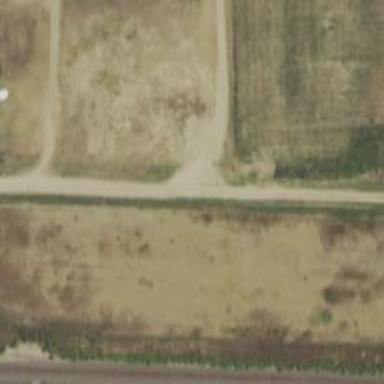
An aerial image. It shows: Unclassified road with tracktype of grade4.